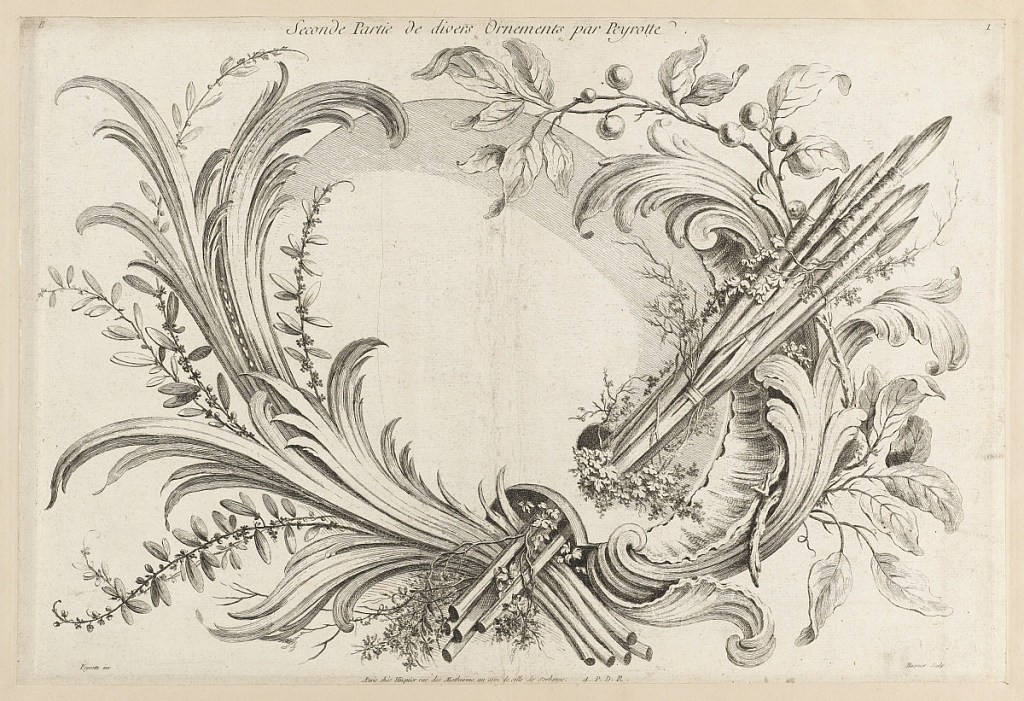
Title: Leaf and Floral Cartouche Design
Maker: Alexis Peyrotte, French, 1699–1769
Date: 1749–61
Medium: Etching on laid paper
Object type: Print
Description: First plate, from a series of six designs for rococo ornament by Peyrotte. A large cartouche made up of acanthus leaves, twigs, branches, and berries, with shell and s-scroll motifs, framing what resembles a painter's palette with a bunch of paint brushes through the two holes of the palette at an angle to the right side. The plate is trimmed and pasted onto the album page. It is titled, signed, and numbered.